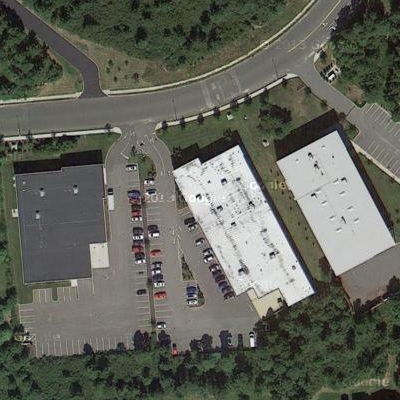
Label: Industry